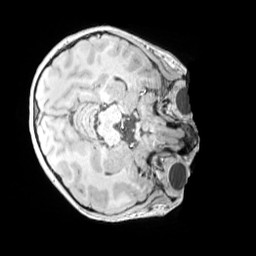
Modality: MP2RAGE
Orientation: axial
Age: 10
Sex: female
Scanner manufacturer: siemens
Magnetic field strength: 3 T
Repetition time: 4 s
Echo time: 0.00303 s